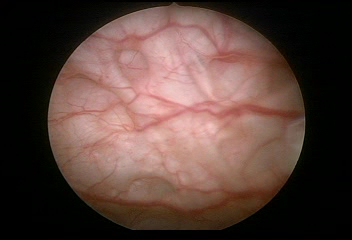
Modality: WLC
Class: Normal mucosa
Bladder cancer association: No